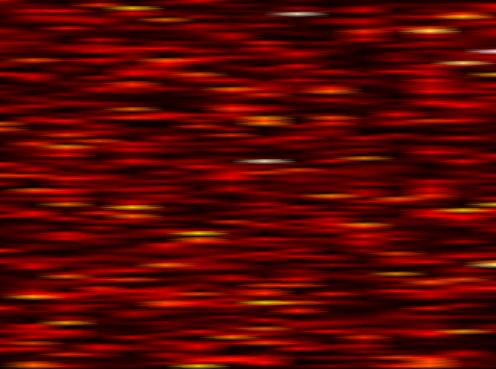
Label: FOFDM